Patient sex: M
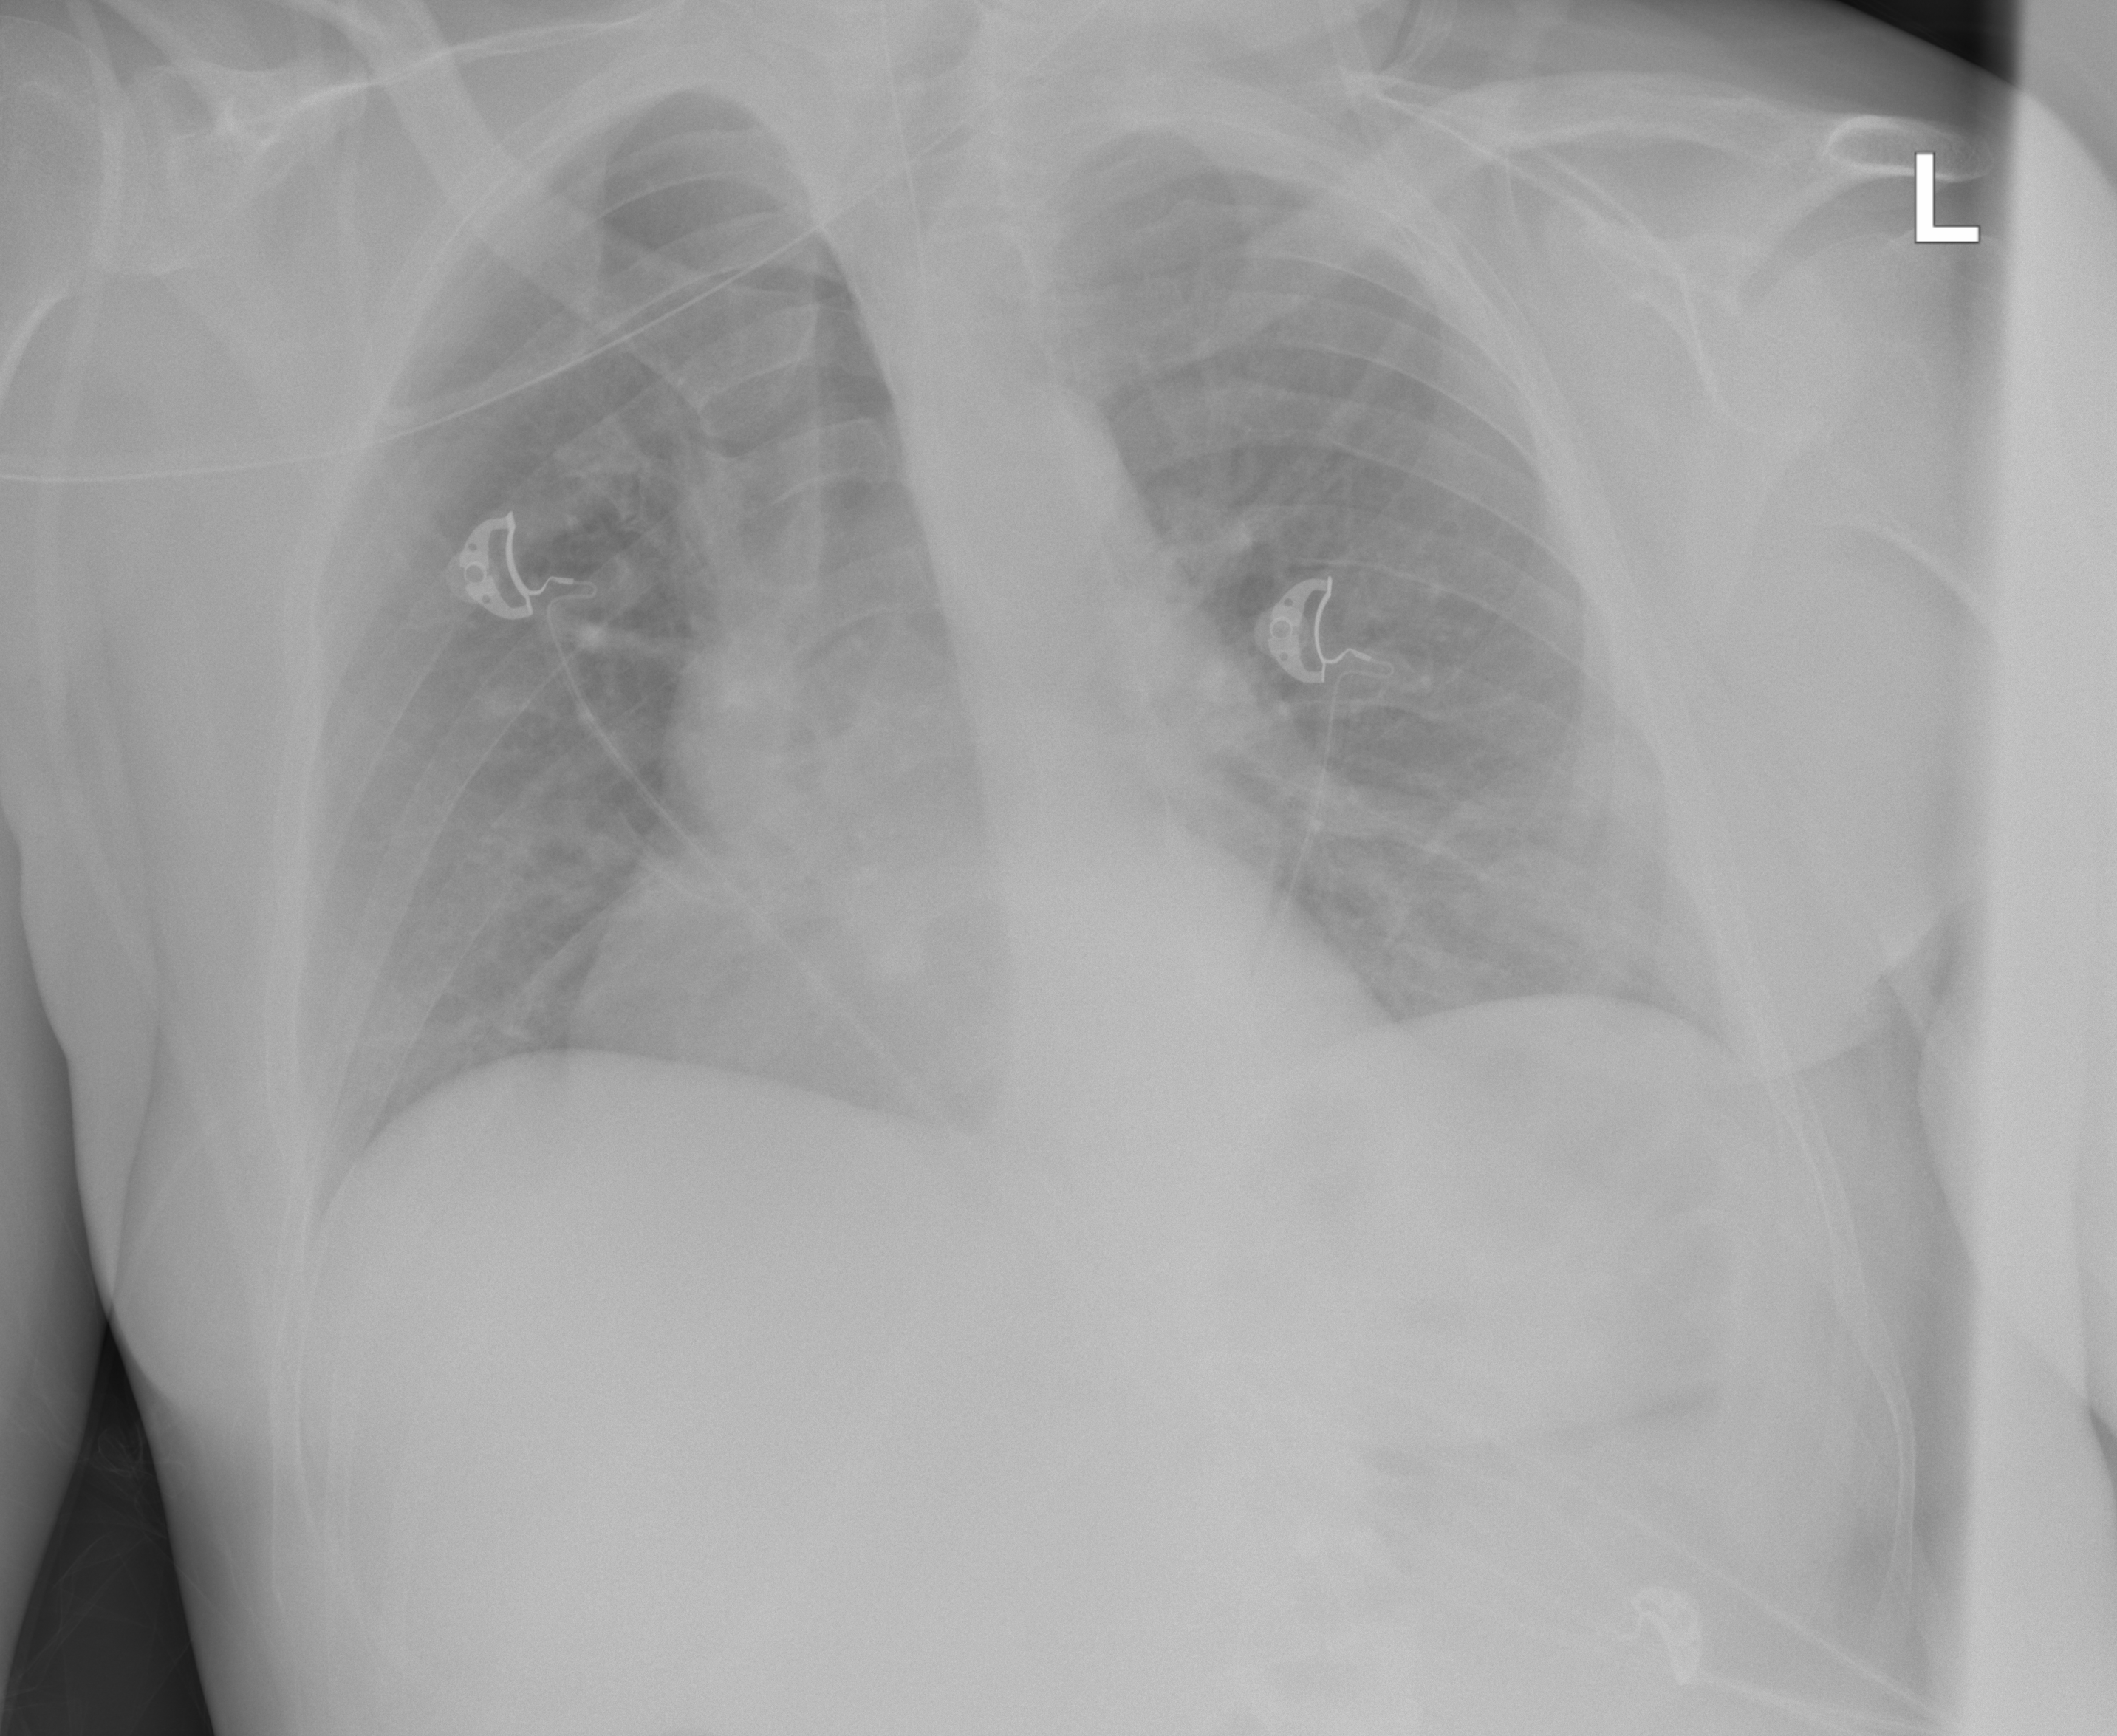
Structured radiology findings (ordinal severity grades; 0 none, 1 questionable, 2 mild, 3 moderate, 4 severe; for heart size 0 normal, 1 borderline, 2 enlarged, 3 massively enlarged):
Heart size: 2
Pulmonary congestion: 0
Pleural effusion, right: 0
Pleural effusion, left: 0
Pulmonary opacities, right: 0
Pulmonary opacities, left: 0
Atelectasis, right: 0
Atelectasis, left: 2